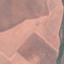
Land use / land cover class: AnnualCrop